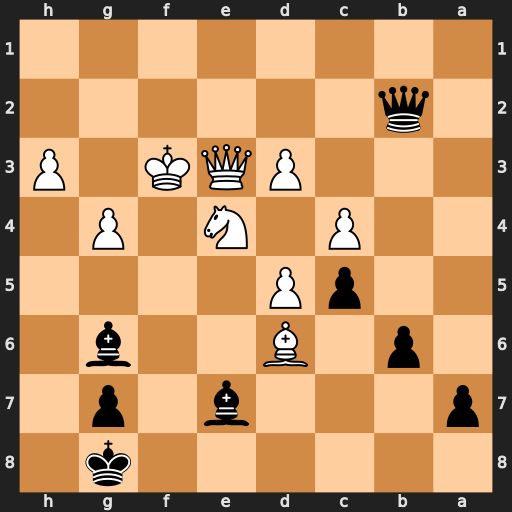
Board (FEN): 6k1/p3b1p1/1p1B2b1/2pP4/2P1N1P1/3PQK1P/1q6/8
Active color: b
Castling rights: -
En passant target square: -
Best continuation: Bxe4+ Qxe4 Qf6+ Bf4 g5